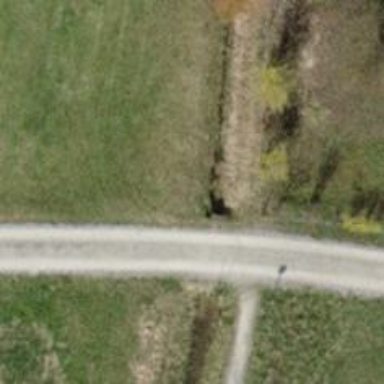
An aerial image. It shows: Culvert tunnel.